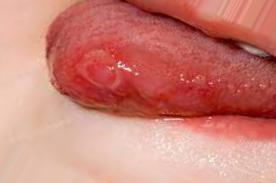
Condition: Mouth Ulcer